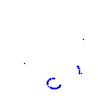
Particle: proton